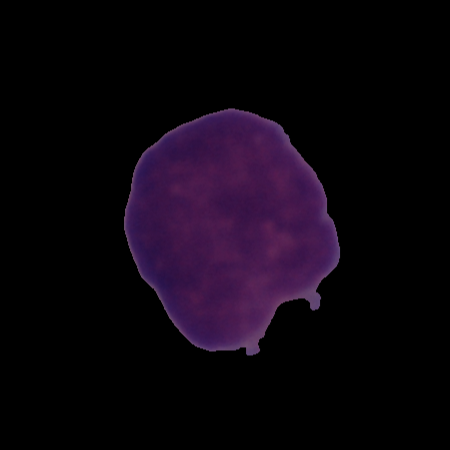
Label: cancer